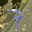
Label: 7